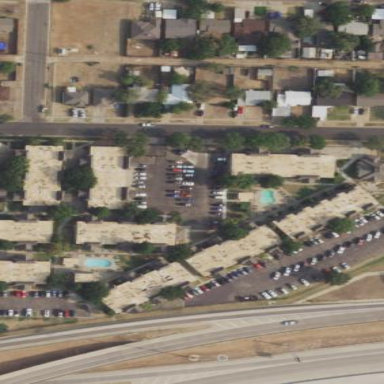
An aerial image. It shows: Residential area with apartments.